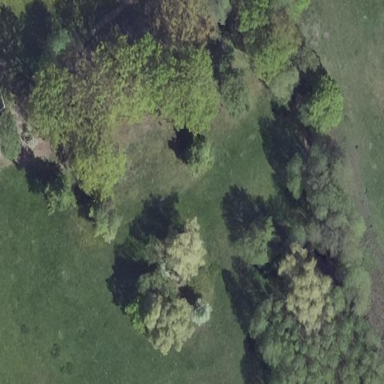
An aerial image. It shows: Forest area.